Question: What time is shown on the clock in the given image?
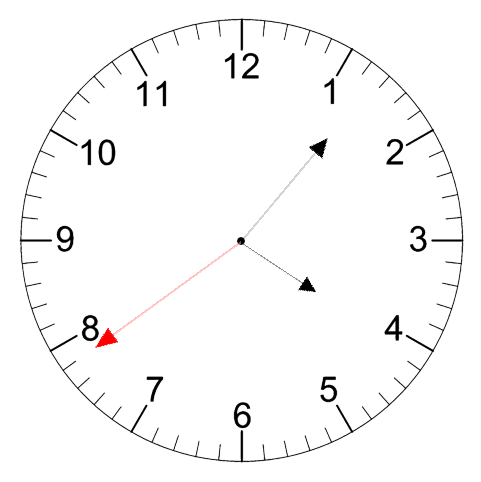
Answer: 04:06:39